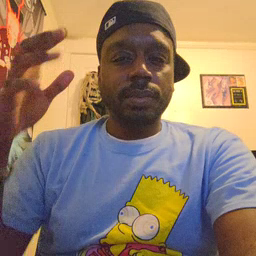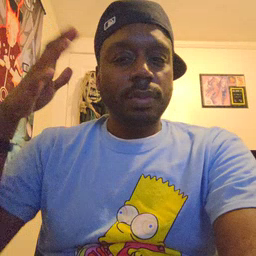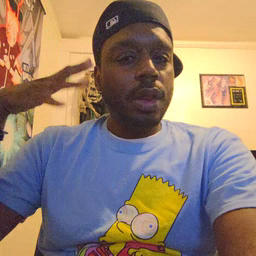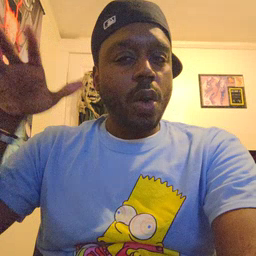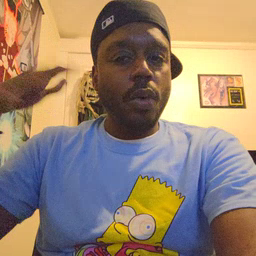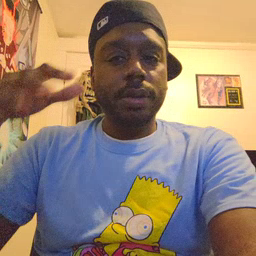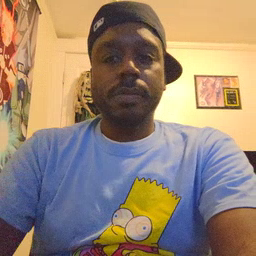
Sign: noisy